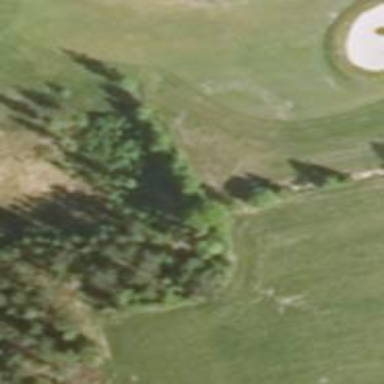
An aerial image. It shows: Nordic skiing track.